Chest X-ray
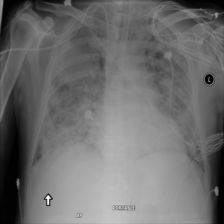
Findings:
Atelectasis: negative
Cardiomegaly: negative
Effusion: negative
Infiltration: negative
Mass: negative
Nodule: negative
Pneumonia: negative
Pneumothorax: negative
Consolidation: negative
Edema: negative
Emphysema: negative
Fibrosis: negative
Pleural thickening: negative
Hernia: negative